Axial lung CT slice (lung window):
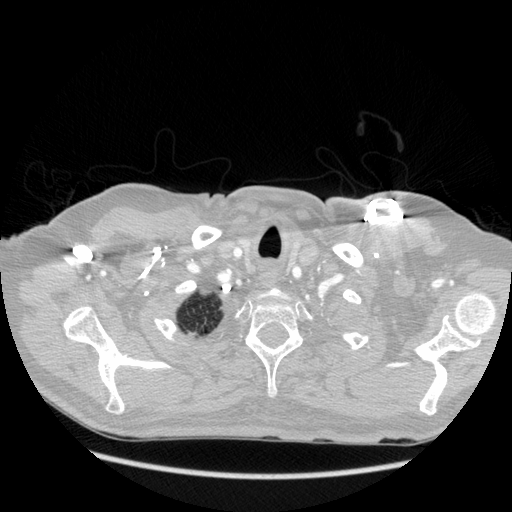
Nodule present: no